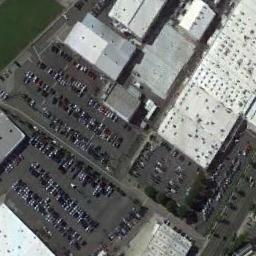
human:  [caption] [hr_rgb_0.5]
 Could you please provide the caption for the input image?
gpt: The parking lot with lots of cars arranged neatly in lines is surrounded by some buildings .

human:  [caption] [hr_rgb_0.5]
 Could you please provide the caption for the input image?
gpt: There are many cars in the parking lot .

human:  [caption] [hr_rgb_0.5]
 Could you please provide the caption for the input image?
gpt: The parking lot is full of cars next to some buildings .

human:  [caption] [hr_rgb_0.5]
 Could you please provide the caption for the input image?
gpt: Six rows of cars were parked in the parking lot .

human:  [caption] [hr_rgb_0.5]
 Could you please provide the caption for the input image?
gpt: There are some buildings around the parking lot .